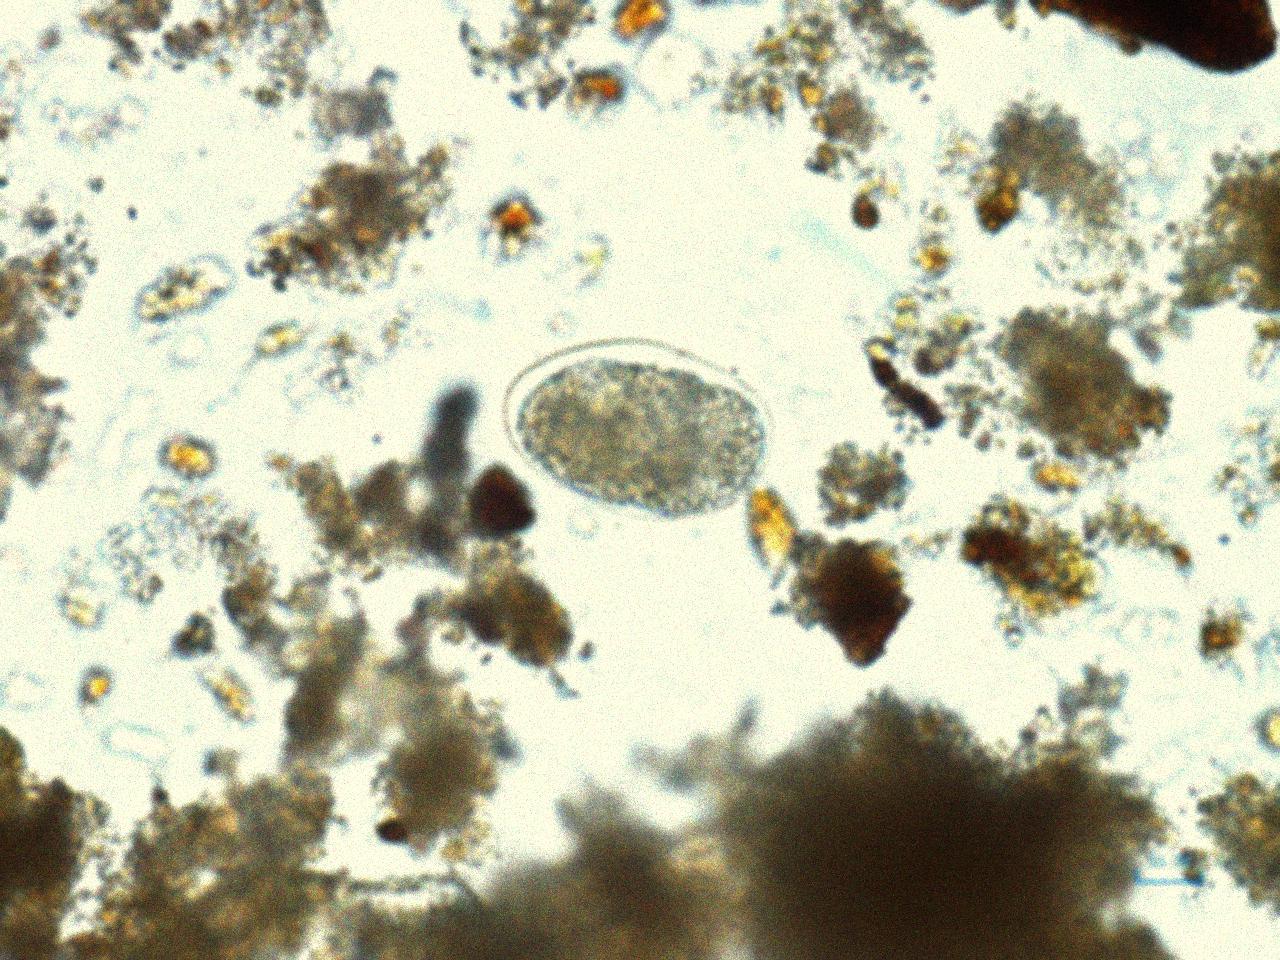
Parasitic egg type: Hookworm egg